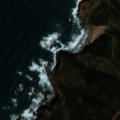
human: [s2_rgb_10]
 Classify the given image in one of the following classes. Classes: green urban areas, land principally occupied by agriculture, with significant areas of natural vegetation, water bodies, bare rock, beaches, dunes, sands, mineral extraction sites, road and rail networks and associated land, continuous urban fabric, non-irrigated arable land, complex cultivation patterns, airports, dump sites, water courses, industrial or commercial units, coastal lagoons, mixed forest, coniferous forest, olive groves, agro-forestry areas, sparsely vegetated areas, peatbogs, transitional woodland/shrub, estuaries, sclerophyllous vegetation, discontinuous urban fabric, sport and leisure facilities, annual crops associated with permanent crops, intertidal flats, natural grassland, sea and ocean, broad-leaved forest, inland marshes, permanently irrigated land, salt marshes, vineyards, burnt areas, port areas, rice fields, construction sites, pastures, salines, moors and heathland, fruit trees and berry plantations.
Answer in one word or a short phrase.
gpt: sclerophyllous vegetation, sea and ocean